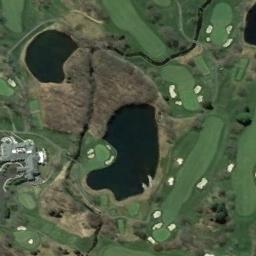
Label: golf_course